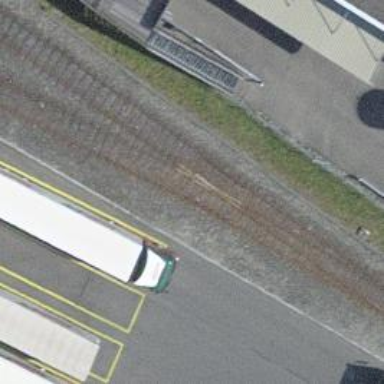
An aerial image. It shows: Single-track railway spur.